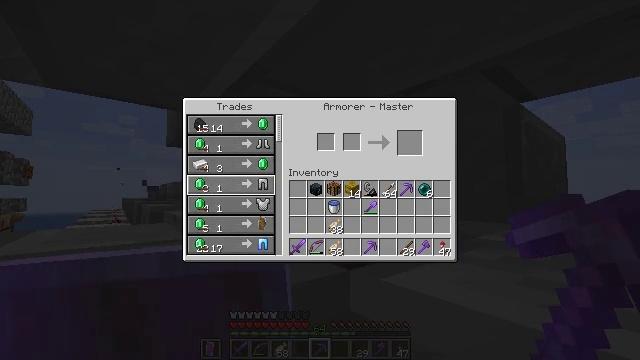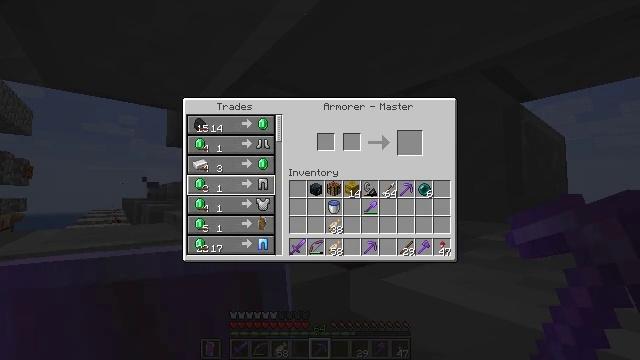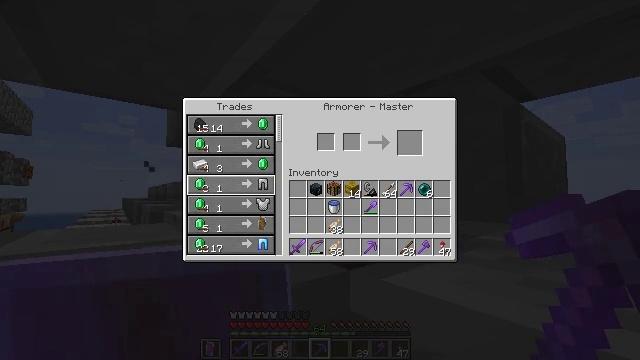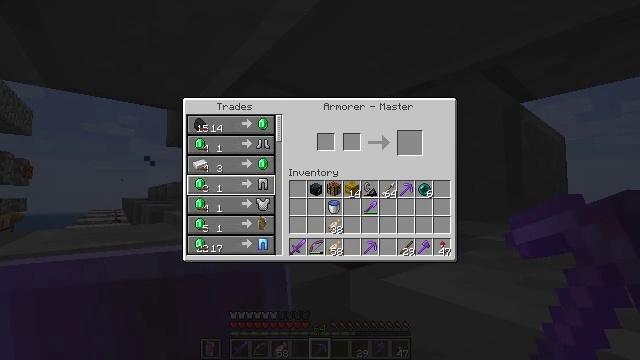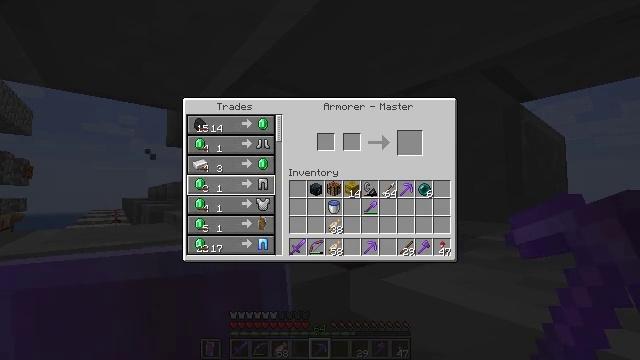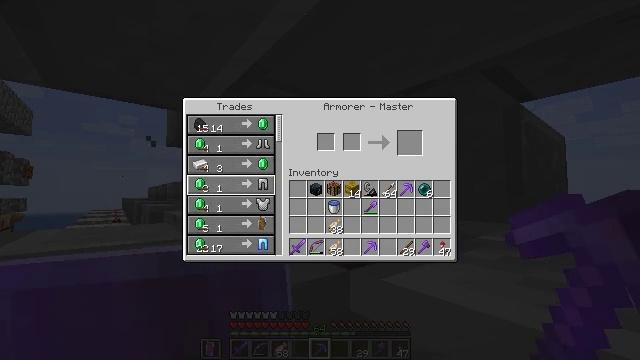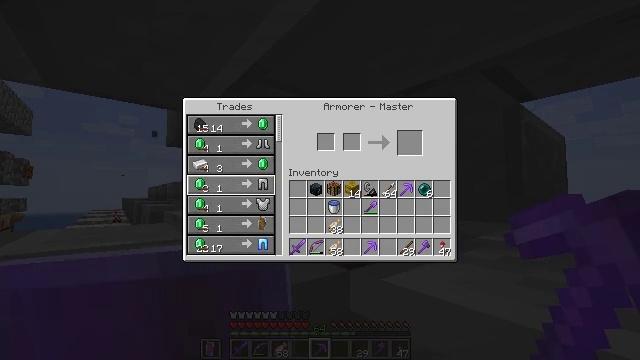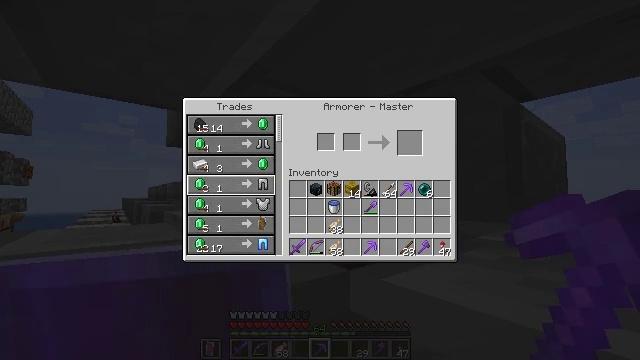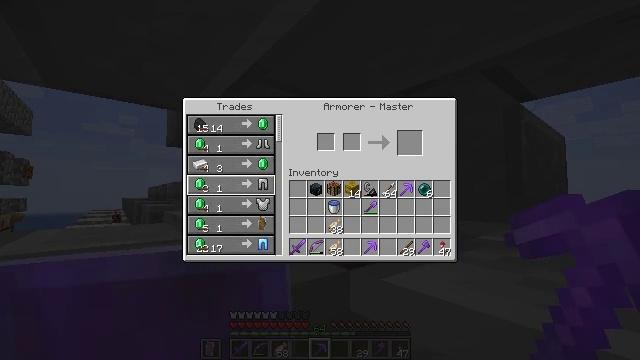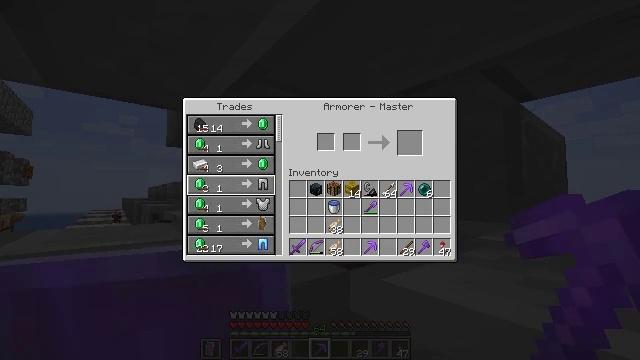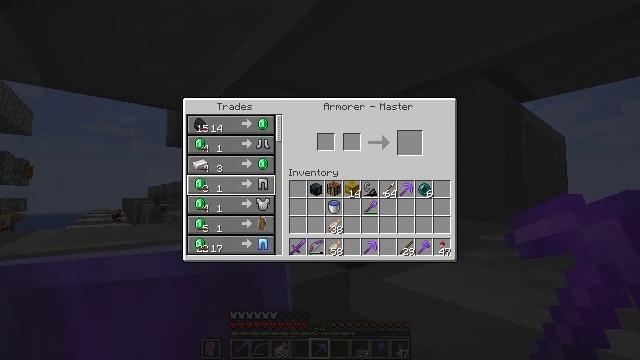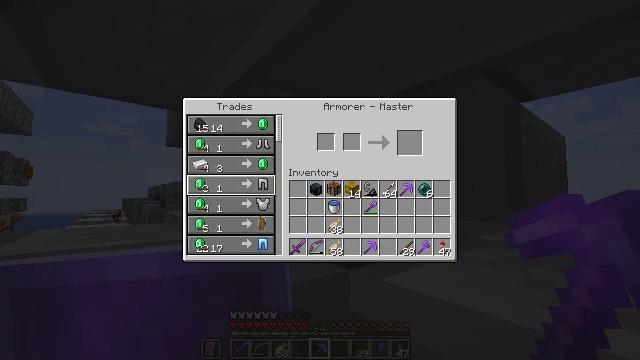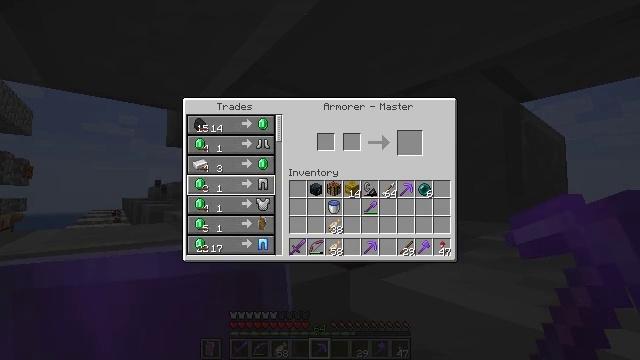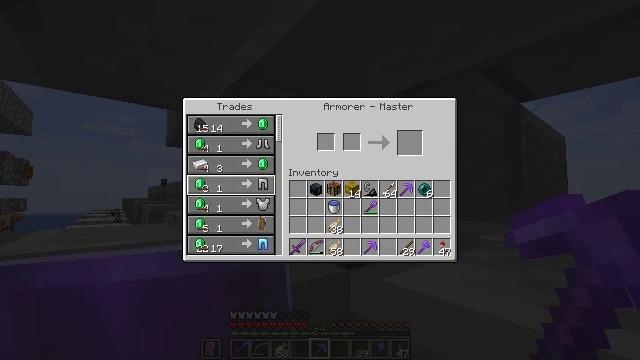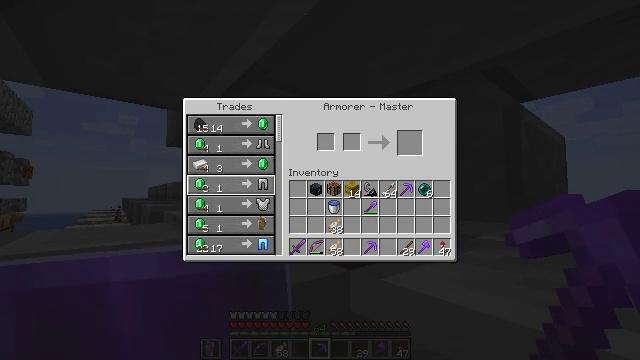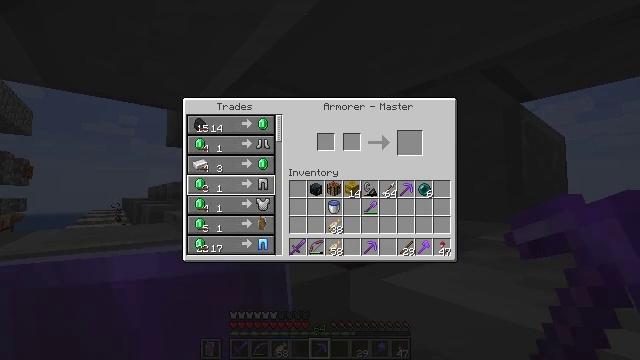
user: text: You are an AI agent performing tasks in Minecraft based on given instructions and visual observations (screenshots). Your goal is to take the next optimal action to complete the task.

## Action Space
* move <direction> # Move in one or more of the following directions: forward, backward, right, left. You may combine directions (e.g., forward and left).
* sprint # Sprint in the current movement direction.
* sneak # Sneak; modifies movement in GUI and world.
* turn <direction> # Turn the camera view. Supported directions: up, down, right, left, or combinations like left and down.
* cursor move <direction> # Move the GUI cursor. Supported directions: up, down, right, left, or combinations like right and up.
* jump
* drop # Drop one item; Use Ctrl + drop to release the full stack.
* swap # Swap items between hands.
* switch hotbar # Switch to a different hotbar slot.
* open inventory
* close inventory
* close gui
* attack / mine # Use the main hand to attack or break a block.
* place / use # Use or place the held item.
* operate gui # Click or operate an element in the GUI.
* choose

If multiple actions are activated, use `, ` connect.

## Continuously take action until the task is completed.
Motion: motion action
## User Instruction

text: Left click on the blast furnace to break it.
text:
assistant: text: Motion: no_op
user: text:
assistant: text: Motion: no_op
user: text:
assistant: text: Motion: no_op
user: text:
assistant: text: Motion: no_op
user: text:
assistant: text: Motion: no_op
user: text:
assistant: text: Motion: no_op
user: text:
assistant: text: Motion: no_op
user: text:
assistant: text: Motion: no_op
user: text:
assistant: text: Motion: no_op
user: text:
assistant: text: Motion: no_op
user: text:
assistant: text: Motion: no_op
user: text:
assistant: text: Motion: no_op
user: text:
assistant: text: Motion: no_op
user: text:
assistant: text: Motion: no_op
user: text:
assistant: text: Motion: no_op
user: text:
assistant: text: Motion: no_op
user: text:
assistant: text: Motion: no_op
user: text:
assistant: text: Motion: no_op
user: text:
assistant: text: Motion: no_op
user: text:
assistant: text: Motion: no_op
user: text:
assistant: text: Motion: no_op
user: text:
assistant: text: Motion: no_op
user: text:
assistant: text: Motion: no_op
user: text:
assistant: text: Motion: no_op
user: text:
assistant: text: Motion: no_op
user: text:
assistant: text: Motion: no_op
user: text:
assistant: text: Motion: no_op
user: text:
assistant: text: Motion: no_op
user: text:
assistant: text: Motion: no_op
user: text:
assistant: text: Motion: no_op